Question: I'm using 4 criteria to determine the retail price and SKU (secondary concern).
I've previously had success when using INDEX and MATCH for 2 criteria. With 4 criteria I'm running into errors

I've attempted to use this formula
'''
=ArrayFormula(index(CFanPriceList,match(1,(A18=CFanStyle)*(B18=CFanColour),*(C18=CFanSize),*(D18=CFanLight),0),7))
'''
The Named Ranges are:
'''
CFanPrices A2:H15
CFanStyle A2:A15
CFanColour B2:B15
CFanSize C2:C15
CFanLight D2:D15
'''
So, in the example:
'''
Fanco Eco Silent, White, 48', TRUE
'''
I'd expect to return the figure $279
Instead, I get
> formula parse error
Any thoughts?
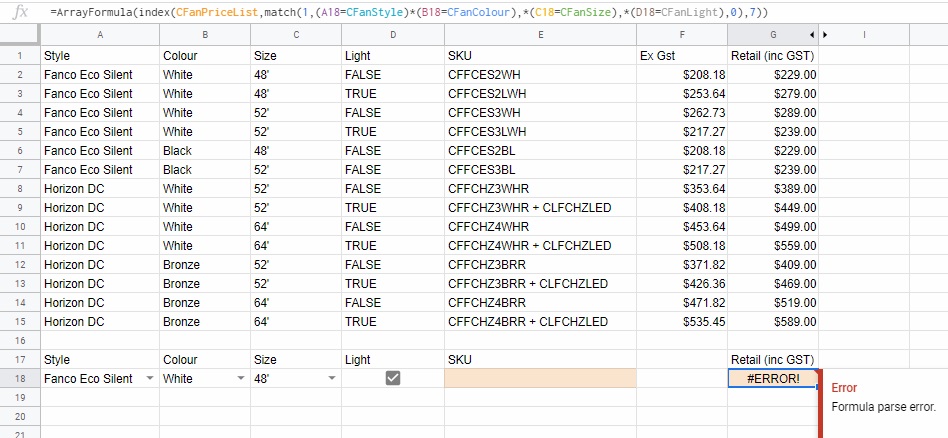
Answer: use this instead of your formula:
'''
=ARRAYFORMULA(IFERROR(VLOOKUP(A18&B18&C18&D18,
{A1:A16&B1:B16&C1:C16&D1:D16, A1:G16}, 8, 0)))
'''
or with your named ranges:
'''
=ARRAYFORMULA(IFERROR(VLOOKUP(A18&B18&C18&D18,
{CFanStyle&CFanColour&CFanSize&CFanLight, CFanPrices}, 8, 0)))
'''